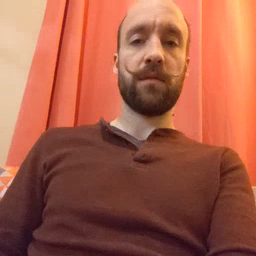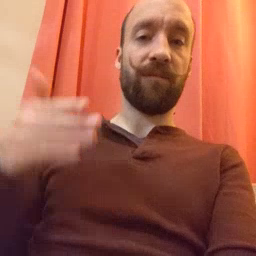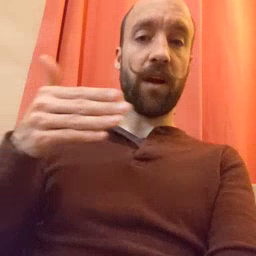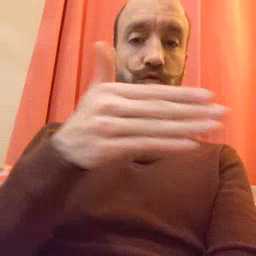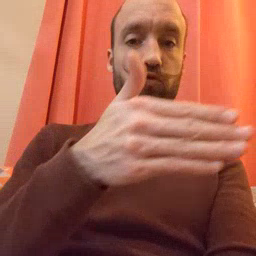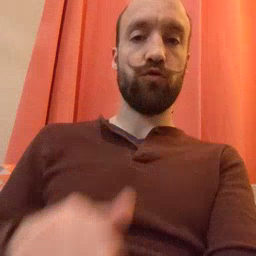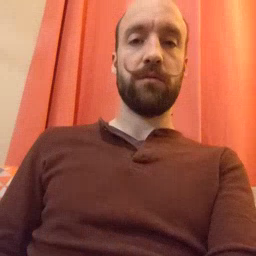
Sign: fish